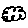
Label: cloud